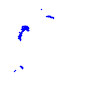
Particle: proton